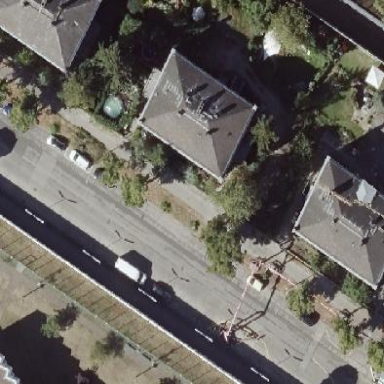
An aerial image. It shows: Residential building with hipped grey roof and maroon walls.